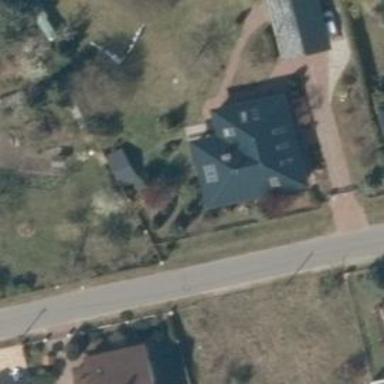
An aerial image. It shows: Simple house.